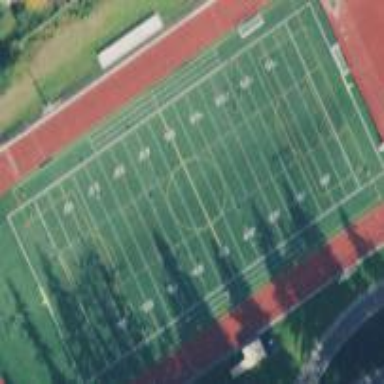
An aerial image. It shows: American football pitch with artificial turf surface for leisure land.